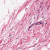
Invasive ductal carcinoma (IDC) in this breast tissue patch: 0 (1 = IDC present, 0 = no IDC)